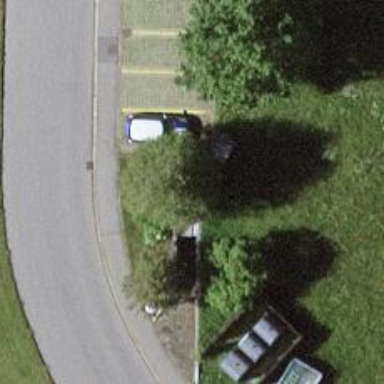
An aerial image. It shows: Retaining wall.